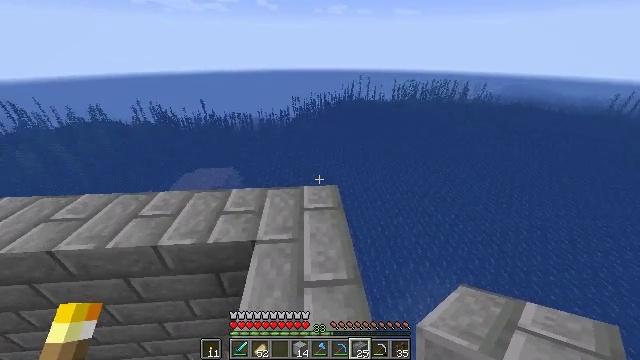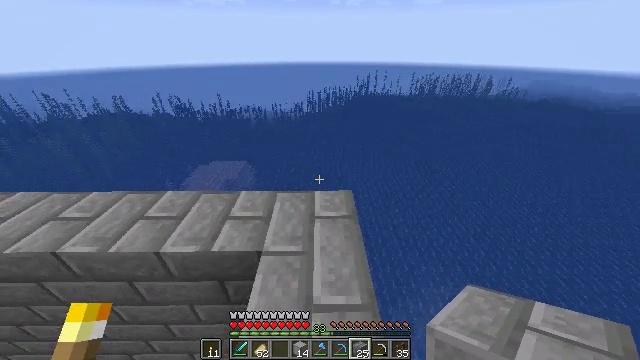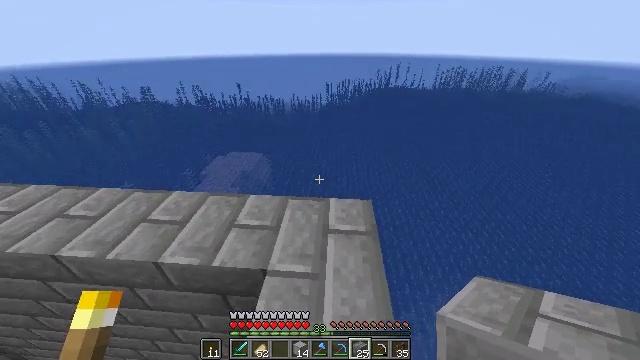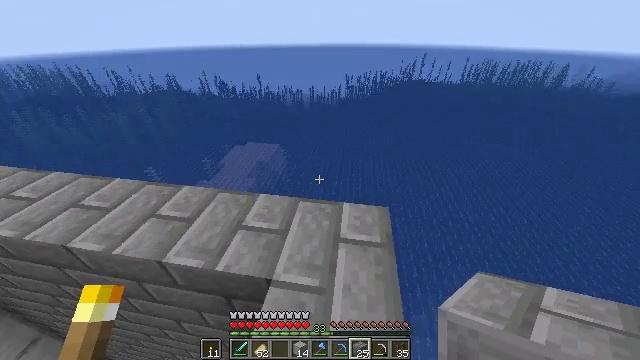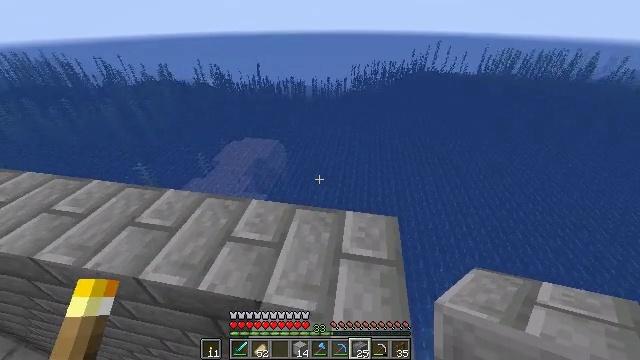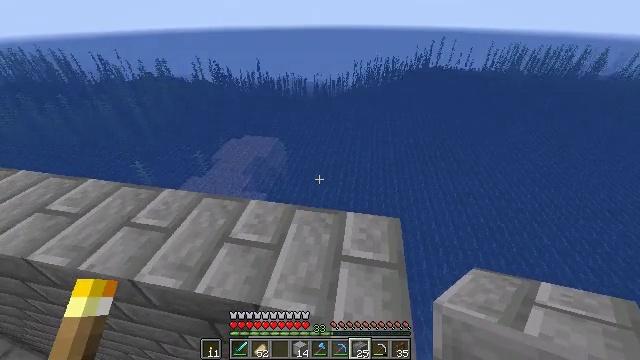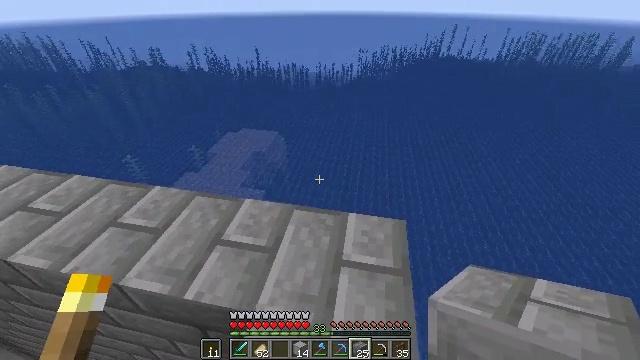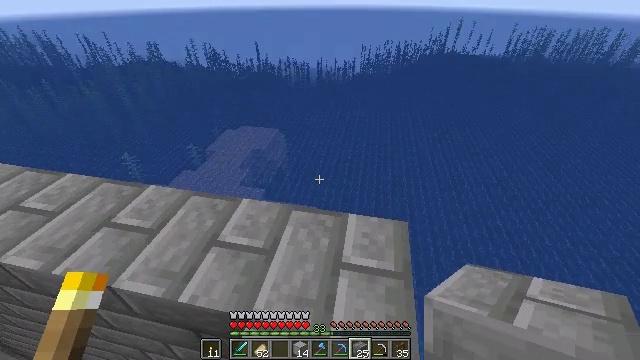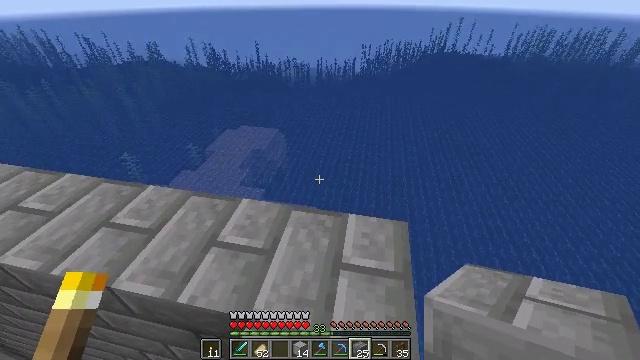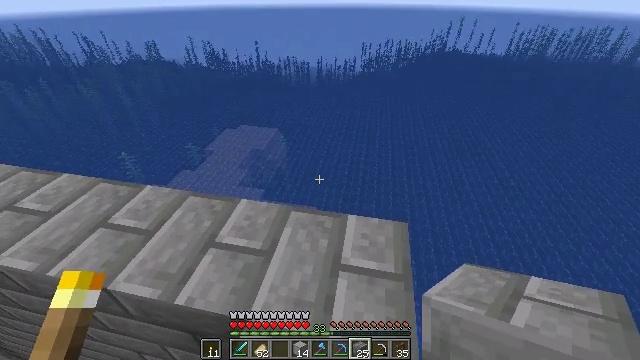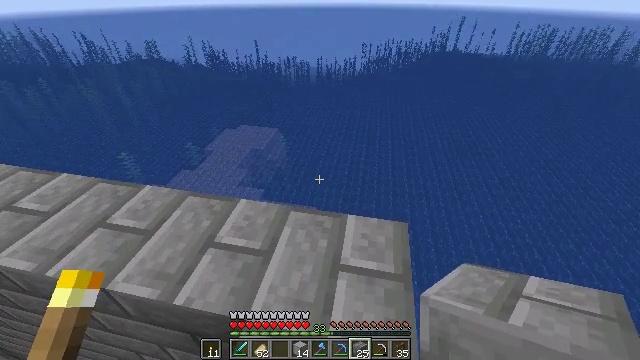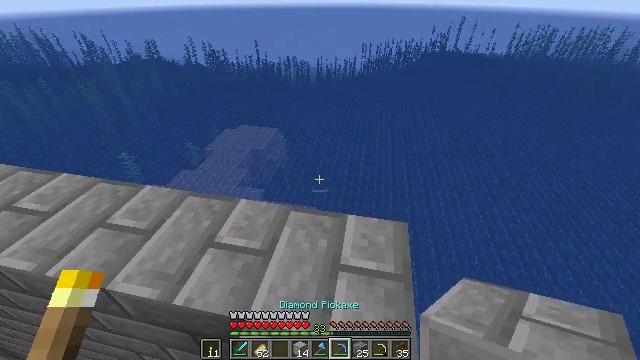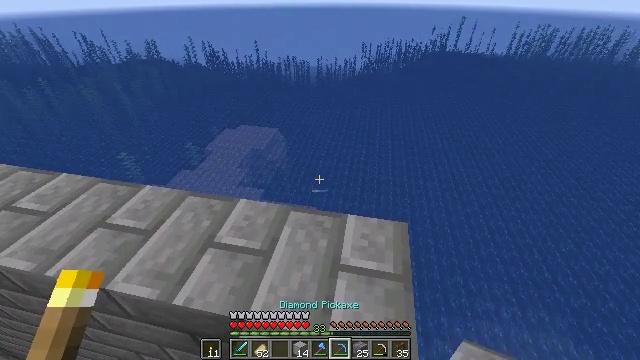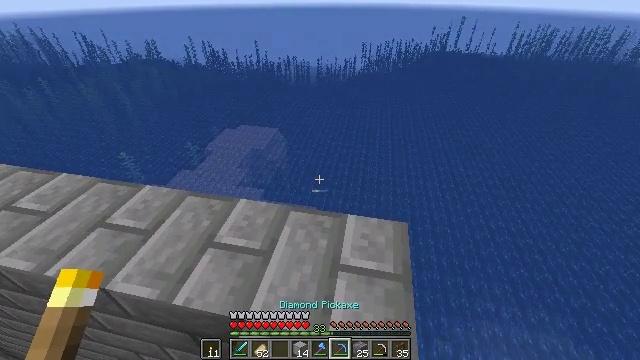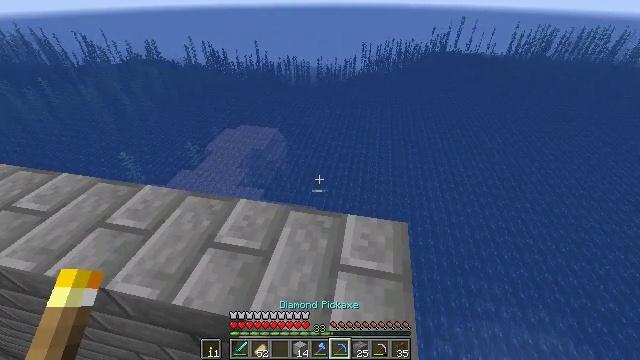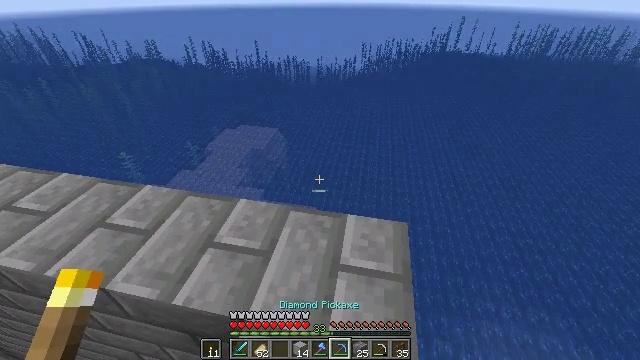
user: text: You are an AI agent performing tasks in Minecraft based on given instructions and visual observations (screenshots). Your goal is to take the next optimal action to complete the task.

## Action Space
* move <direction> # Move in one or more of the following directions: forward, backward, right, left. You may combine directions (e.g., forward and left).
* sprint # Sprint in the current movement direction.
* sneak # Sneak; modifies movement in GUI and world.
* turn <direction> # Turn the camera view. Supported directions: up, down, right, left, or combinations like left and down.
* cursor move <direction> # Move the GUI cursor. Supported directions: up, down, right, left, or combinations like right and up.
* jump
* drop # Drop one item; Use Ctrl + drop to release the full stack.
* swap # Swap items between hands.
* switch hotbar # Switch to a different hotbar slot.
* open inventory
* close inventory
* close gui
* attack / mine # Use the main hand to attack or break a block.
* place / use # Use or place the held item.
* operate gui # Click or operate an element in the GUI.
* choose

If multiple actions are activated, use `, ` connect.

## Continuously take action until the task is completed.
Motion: motion action
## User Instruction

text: Gather smooth stone from the ground.
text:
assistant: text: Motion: move forward, turn left and down
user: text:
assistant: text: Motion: move forward, turn left and down
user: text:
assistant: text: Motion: turn left and down
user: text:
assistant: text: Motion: no_op
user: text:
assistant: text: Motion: no_op
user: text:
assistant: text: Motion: no_op
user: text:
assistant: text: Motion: no_op
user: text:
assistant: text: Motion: no_op
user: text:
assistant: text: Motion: no_op
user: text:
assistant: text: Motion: no_op
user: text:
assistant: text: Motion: no_op
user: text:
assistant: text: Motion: no_op
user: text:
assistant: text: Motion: no_op
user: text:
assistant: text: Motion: no_op
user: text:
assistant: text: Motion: no_op
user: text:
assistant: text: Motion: no_op
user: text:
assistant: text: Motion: move forward
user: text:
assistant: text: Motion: move forward, turn left
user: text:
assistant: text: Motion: move forward, turn left
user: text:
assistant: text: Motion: move forward, turn left
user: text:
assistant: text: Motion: move forward, turn left and down
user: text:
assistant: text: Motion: turn left and down
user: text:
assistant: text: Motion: turn left
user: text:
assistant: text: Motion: turn left
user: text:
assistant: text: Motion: turn left
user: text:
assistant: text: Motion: turn left and up
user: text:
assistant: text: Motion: no_op
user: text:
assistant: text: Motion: turn right
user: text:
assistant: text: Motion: no_op
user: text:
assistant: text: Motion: no_op